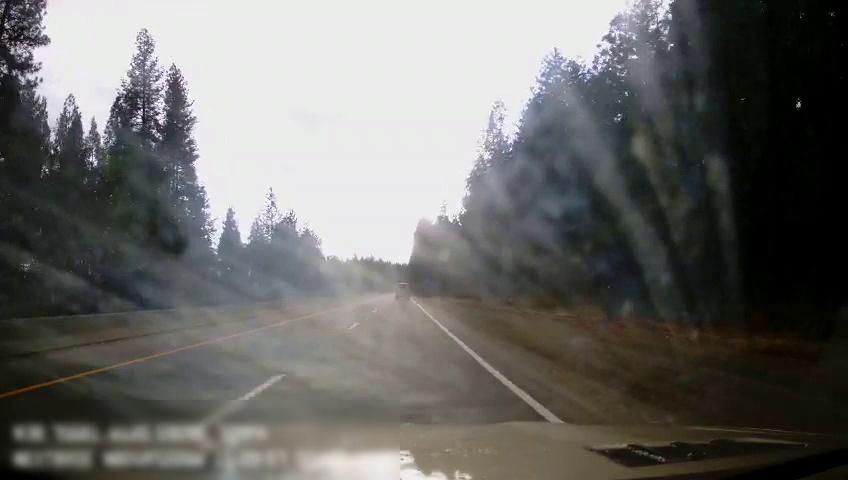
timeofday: Day
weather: Cloudy
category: Drivable Space
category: Drivable Space
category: Vehicles | Van
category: Lanes | Current Lane
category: Lanes | Alternate Lane
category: Lanes | Alternate Lane